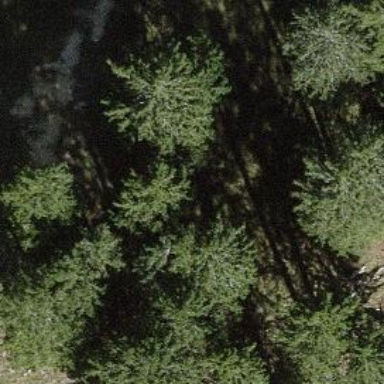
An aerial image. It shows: Single tag "natural: tree."